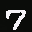
Label: 7